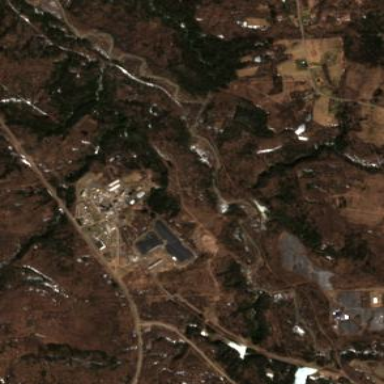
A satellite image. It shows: Recycling facility surrounded by fence.